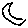
Label: moon